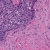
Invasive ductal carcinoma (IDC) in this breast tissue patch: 1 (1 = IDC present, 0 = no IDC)